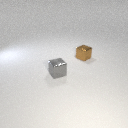
small brown metal cube to the right of small gray metal cube